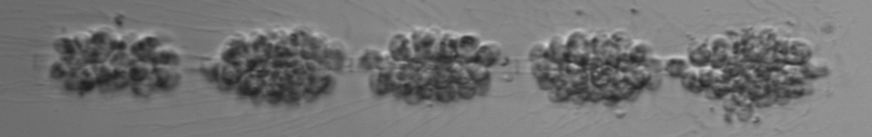
Label: Leptocylindrus_mediterraneus